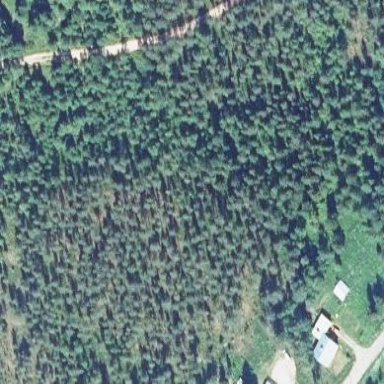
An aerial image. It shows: Forest area dominated by needle-leaved trees.